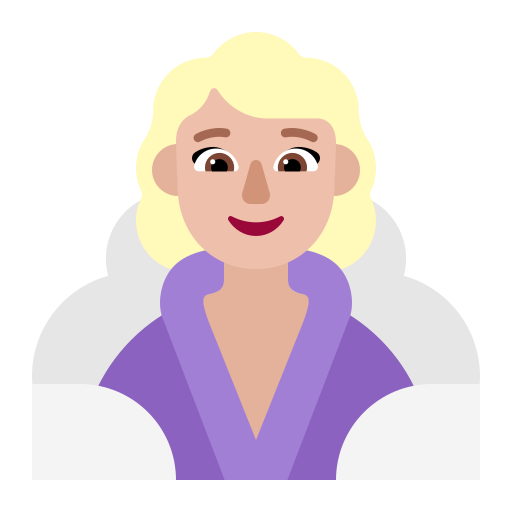
woman in steamy room flat  light